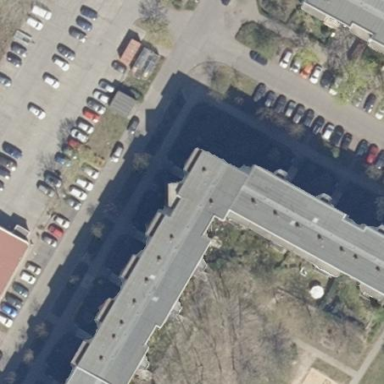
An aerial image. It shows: Flat-roofed apartment building.